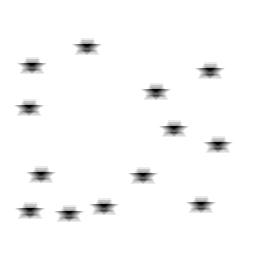
Squares: 0
Triangles: 0
Stars: 13
Total shapes: 13